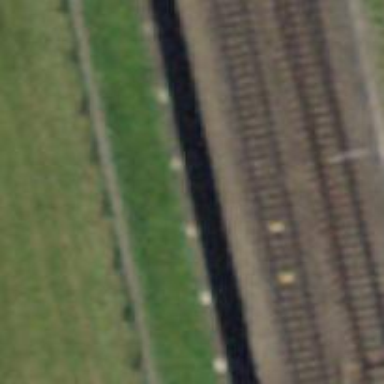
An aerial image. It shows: Railway siding with one electrified track and contact line for powering the train.